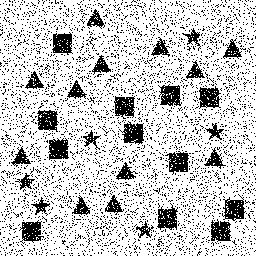
Squares: 12
Triangles: 12
Stars: 6
Total shapes: 30